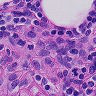
Metastatic tissue present: no